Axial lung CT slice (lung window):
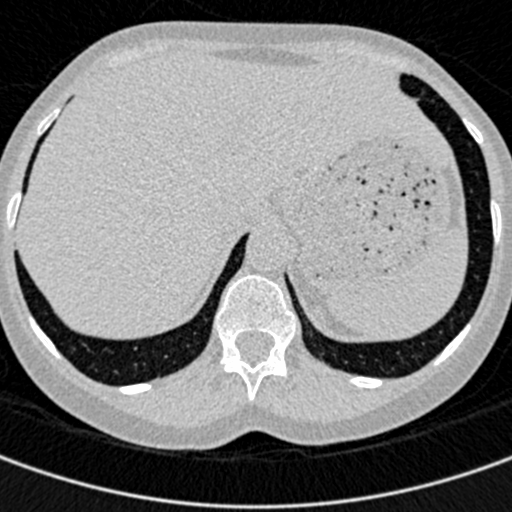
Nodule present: no